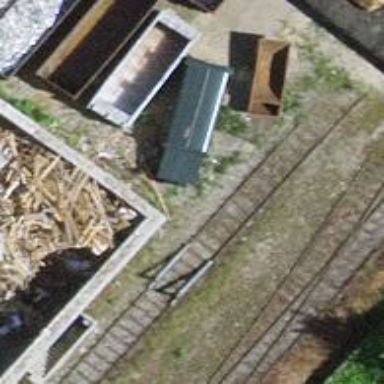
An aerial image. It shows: Railway buffer stop.